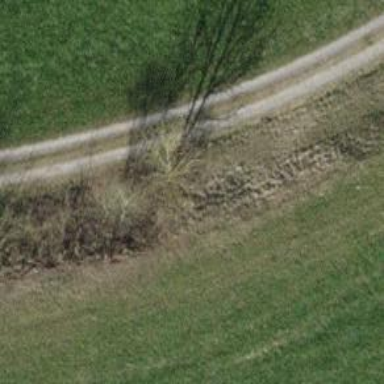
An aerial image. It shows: Hedge acting as barrier.